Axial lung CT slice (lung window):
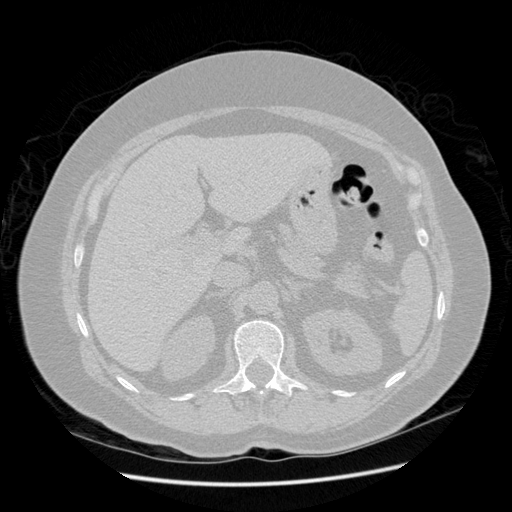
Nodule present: no